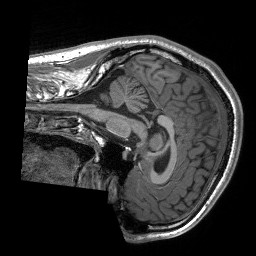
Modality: T1w
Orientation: sagittal
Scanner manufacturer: siemens
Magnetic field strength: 3 T
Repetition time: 2.3 s
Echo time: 0.00207 s